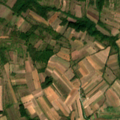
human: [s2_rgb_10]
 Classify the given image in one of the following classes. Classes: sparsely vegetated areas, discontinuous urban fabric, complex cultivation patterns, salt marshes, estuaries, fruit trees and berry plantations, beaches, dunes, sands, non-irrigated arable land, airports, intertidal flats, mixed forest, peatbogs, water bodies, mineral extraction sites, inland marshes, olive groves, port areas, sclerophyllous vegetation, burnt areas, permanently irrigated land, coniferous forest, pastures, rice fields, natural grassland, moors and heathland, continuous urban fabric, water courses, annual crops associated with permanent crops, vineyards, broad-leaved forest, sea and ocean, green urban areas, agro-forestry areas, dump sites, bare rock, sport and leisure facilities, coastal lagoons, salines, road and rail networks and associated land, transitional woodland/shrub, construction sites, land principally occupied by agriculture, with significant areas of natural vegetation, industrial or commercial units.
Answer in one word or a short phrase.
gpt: complex cultivation patterns, land principally occupied by agriculture, with significant areas of natural vegetation, broad-leaved forest, transitional woodland/shrub